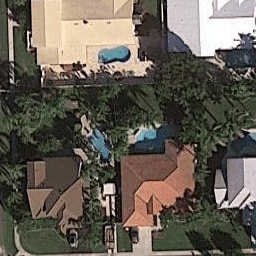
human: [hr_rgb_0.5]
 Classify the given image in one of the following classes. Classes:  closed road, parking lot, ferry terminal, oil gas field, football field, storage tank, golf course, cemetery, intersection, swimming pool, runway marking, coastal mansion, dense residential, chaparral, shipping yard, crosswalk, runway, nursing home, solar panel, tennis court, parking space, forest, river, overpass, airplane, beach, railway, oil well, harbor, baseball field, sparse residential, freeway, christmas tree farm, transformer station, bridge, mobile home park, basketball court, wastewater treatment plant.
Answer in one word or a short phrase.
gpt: coastal mansion